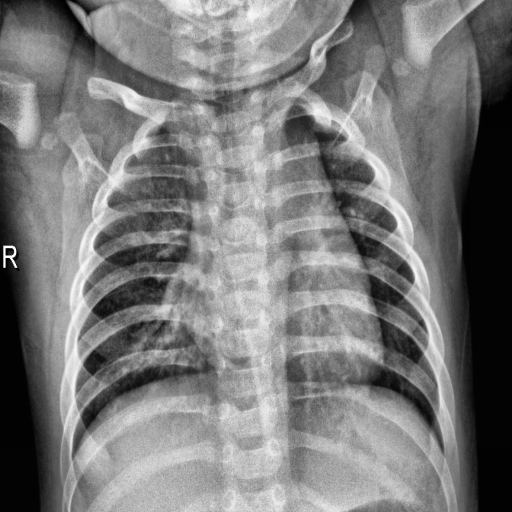
Finding: NORMAL